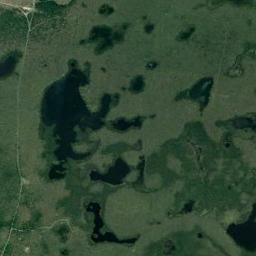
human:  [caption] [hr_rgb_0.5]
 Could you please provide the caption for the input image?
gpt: There are several scattered trees in the middle of this wetland .

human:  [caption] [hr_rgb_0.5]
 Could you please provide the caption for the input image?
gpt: The wetland consists of green plants and water .

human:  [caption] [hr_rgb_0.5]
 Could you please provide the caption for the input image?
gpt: The surface of the lake in a wetland is covered with a large dense dark green and light green mixed plants .

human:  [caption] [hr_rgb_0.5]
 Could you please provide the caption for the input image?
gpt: Many waters of different sizes are surrounded by wetlands .

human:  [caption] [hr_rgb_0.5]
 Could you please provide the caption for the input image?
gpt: There are many green areas and some water areas on the wetland .